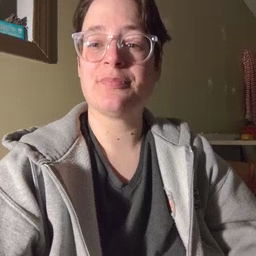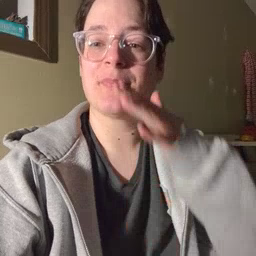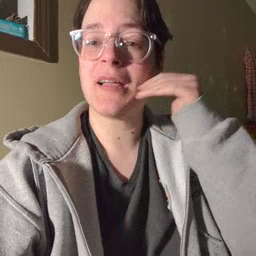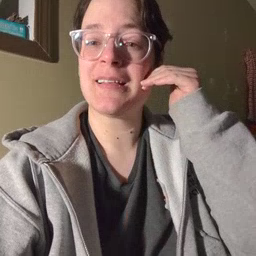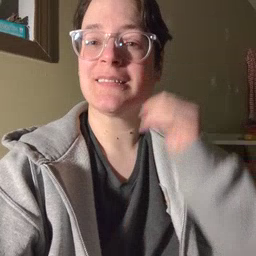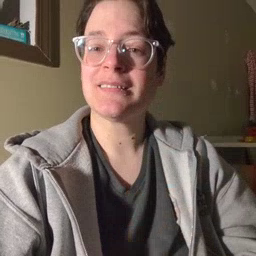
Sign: smile